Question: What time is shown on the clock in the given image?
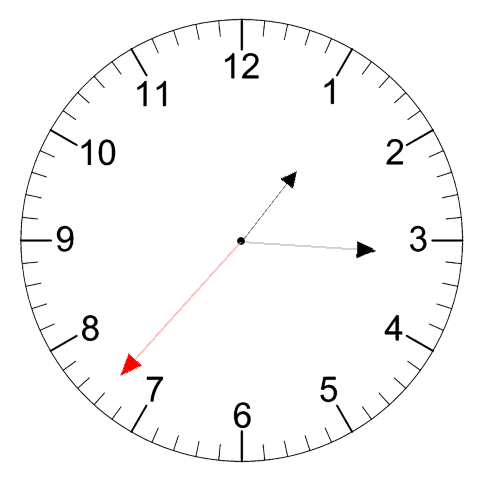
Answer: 01:15:37